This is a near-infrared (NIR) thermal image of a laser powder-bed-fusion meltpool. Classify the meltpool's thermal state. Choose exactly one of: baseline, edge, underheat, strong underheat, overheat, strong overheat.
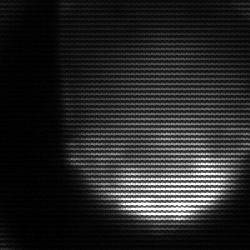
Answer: edge